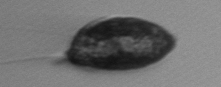
Label: Prorocentrum